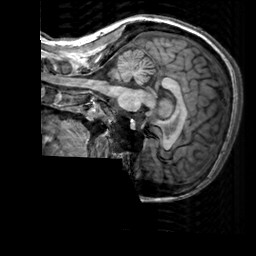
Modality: T1w
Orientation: sagittal
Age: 31
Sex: female
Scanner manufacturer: siemens
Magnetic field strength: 3 T
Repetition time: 2.3 s
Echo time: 0.00303 s